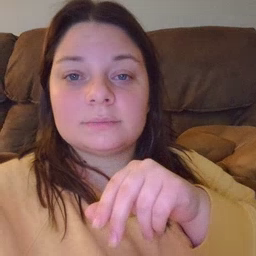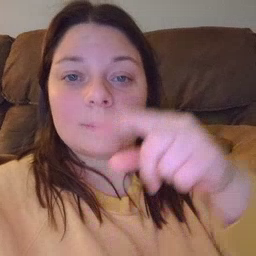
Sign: black